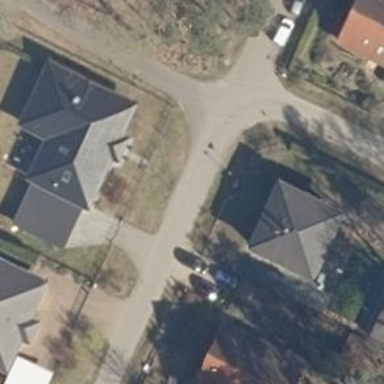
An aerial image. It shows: Residential road with asphalt surface and opposite cycleway.